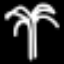
Label: palm tree